Aerial crown-view tile of a tropical tree (Barro Colorado Island, Panama), acquired 20240716:
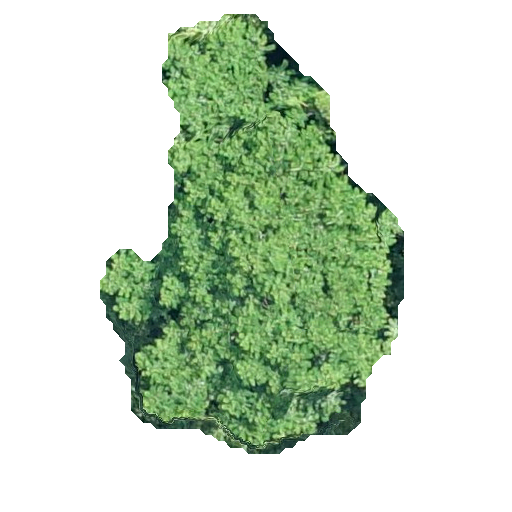
Species: Zanthoxylum ekmanii
GBIF accepted scientific name: Zanthoxylum ekmanii
Crown area: 135.783 m²